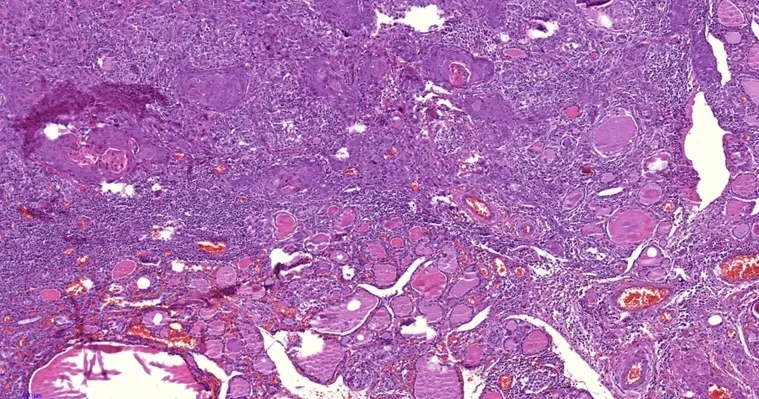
A microscopic picture (X100) showing malignant well differentiated squamous components in the upper half of the image that infiltrate the thyroid tissue which is shown below.
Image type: pathology (h&e)